【题型】解答题　【知识点】解析几何　【难度】medium
如图1，已知椭圆$\Gamma$的方程为$\dfrac{x^2}{a^2} + \dfrac{y^2}{b^2} = 1(a > b > 0)$和椭圆$\tau: \dfrac{x^2}{4} + \dfrac{y^2}{2} = 1$，其中$A$，$B$分别是椭圆$\tau$的左右顶点。若$A$，$B$恰好为椭圆$\Gamma$的两个焦点，椭圆$\Gamma$和椭圆$\tau$有相同的离心率。\\

$^{\textcircled{1}}$ 求椭圆$\Gamma$的方程；\\

$^{\textcircled{2}}$ 如图2，若$P$是椭圆$\tau$上一点，射线$AP$，$BP$分别交椭圆$\Gamma$于$M$，$N$，连接$AN$，$BM$（$P$，$M$，$N$均在$x$轴上方）。求证：$NB$，$MA$斜率之积$k_{NB} \cdot k_{MA}$为定值，求出这个定值；\\

$^{\textcircled{3}}$ 在（2）的条件下，若$AN \parallel BM$，且两条平行线的斜率为$k(k > 0)$，求正数$k$的值。\\

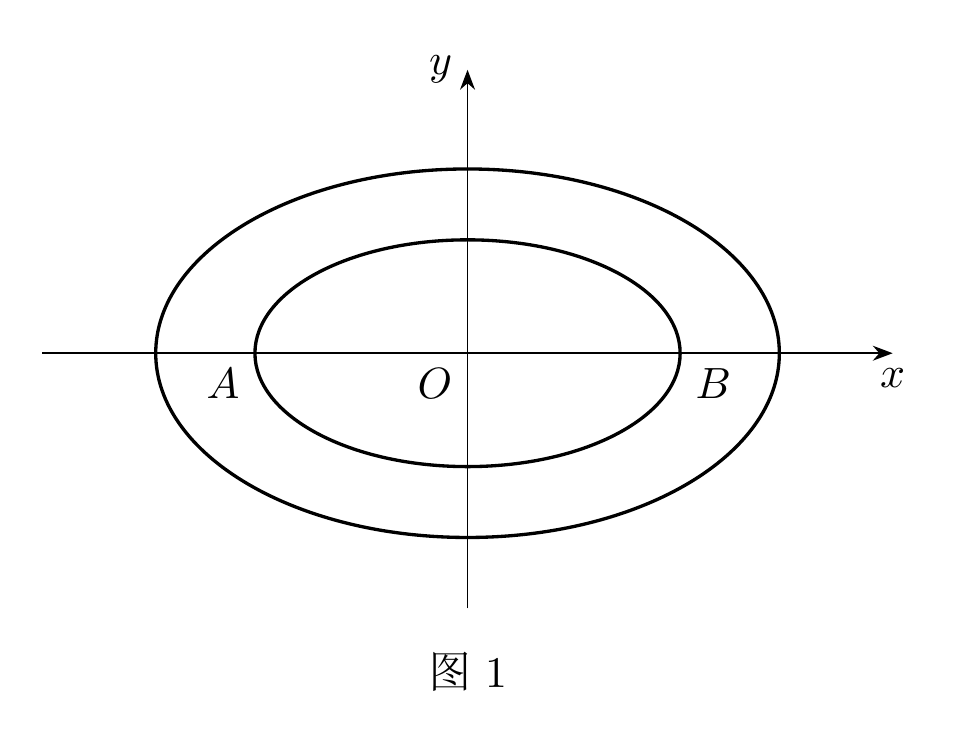
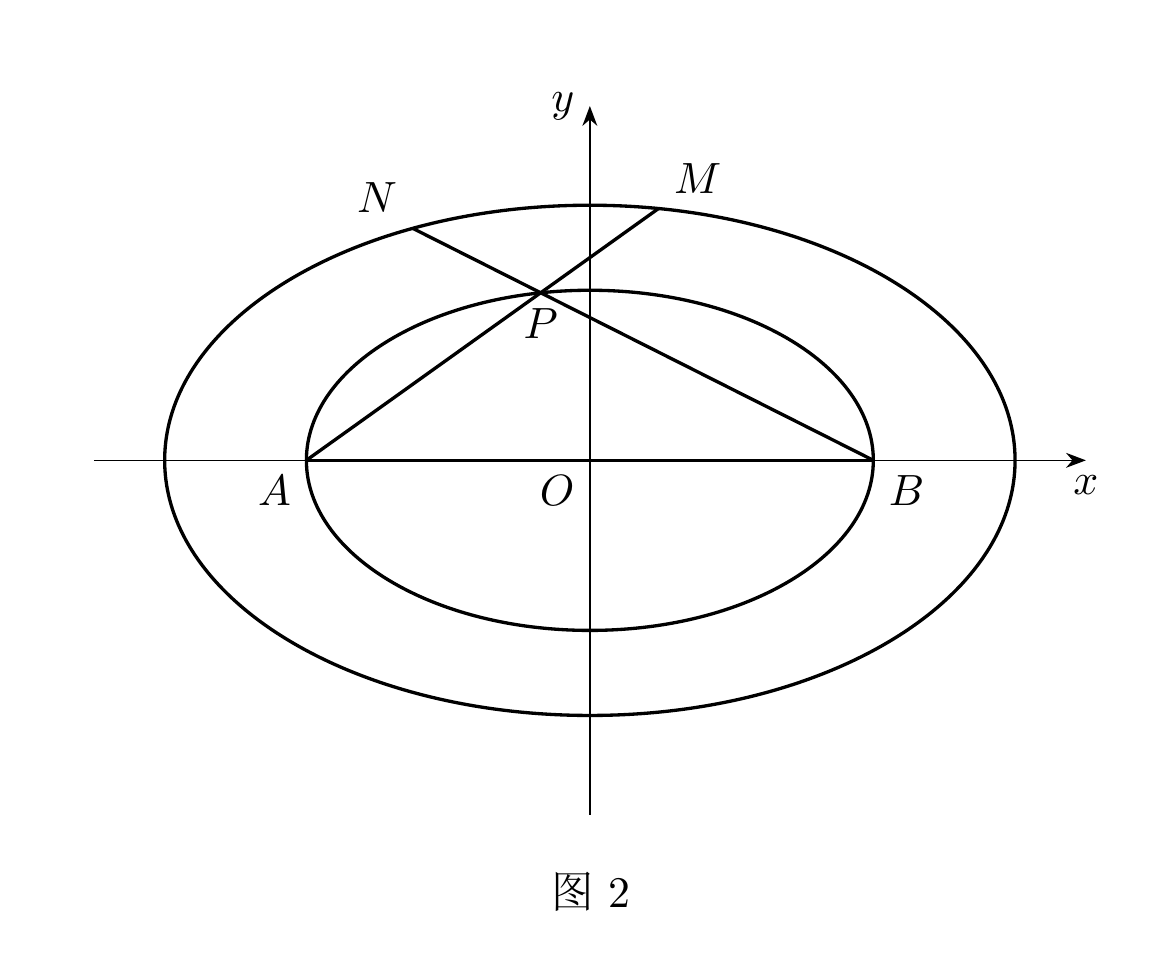
【解答】
【详解】（1）由椭圆 $\tau: \dfrac{x^2}{4} + \dfrac{y^2}{2} = 1$ 的方程可知，椭圆 $\tau$ 的离心率为 $\dfrac{\sqrt{2}}{2}$，$B(2,0)$，\\
设椭圆 $\Gamma$ 的半焦距为 $c$，\\
由已知 $c = 2$，$\dfrac{2}{a} = \dfrac{\sqrt{2}}{2}$，\\
所以 $a = 2\sqrt{2}$，$b^2 = a^2 - 4 = 4$，\\
所以椭圆 $\Gamma$ 的方程为 $\dfrac{x^2}{8} + \dfrac{y^2}{4} = 1$。\\

（2）设 $P(m, n)$，则 $\dfrac{m^2}{4} + \dfrac{n^2}{2} = 1$，$NB$ 的斜率即 $PB$ 的斜率，$MA$ 的斜率即 $PA$ 的斜率，\\
因为 $A(-2,0), B(2,0)$，$k_{NB} = \dfrac{n}{m-2}$，$k_{MA} = \dfrac{n}{m+2}$，\\
所以 $k_{NB} \cdot k_{MA} = \dfrac{n}{m-2} \cdot \dfrac{n}{m+2} = \dfrac{n^2}{m^2 - 4} = \dfrac{2 - \dfrac{m^2}{2}}{m^2 - 4} = -\dfrac{1}{2}$，\\
所以 $NB$，$MA$ 斜率之积 $k_{NB} \cdot k_{MA}$ 为定值，且定值为 $-\dfrac{1}{2}$。\\

（3）设 $N(x_1, y_1), M(x_2, y_2)$，由于 $k > 0$，所以 $x_2 > x_A = -2, x_1 > x_B = 2$，\\
设直线 $AN$ 方程为 $y = k(x_1 + 2)$，直线 $BM$ 方程为 $y = k(x_2 - 2)$，\\
联立
\[
\begin{cases}
y = k(x_1 + 2) \\
x_1^2 + 2y_1^2 = 8
\end{cases}
\]
得：$(1 + 2k^2)x_1^2 + 8k^2x_1 + 8(k^2 - 1) = 0$，\\
联立
\[
\begin{cases}
y = k(x_2 - 2) \\
x_2^2 + 2y_2^2 = 8
\end{cases}
\]
得：$(1 + 2k^2)x_2^2 - 8k^2x_2 + 8(k^2 - 1) = 0$，\\
因为 $x_1 + x_2 > -2 + 2 = 0$ 且 $x_1 \neq -x_2$，\\
所以 $x_1, (-x_2)$ 是方程 $(1 + 2k^2)x_1^2 + 8k^2x_1 + 8(k^2 - 1) = 0$ 的两个实数根，$\Delta > 0$ 恒成立，\\
则
\[
\begin{cases}
x_1 - x_2 = -\dfrac{8k^2}{1 + 2k^2} \\
-x_1x_2 = \dfrac{8(k^2 - 1)}{1 + 2k^2}
\end{cases}
\]
$k_{NB} \cdot k_{MA} = \dfrac{y_1}{x_1 - 2} \cdot \dfrac{y_2}{x_2 + 2} = \dfrac{k^2(x_1 + 2)(x_2 - 2)}{(x_1 - 2)(x_2 + 2)} = -\dfrac{1}{2}$，\\
整理得 $(2k^2 + 1)x_1x_2 - (4k^2 - 2)(x_1 - x_2) - (8k^2 + 4) = 0$，\\
$(2k^2 + 1)\left(-\dfrac{8(k^2 - 1)}{1 + 2k^2}\right) - (4k^2 - 2)\left(-\dfrac{8k^2}{1 + 2k^2}\right) - (8k^2 + 4) = 0$，\\
解得 $k^2 = \dfrac{1}{6}$，又 $k > 0$，\\
所以 $k = \dfrac{\sqrt{6}}{6}$。\\